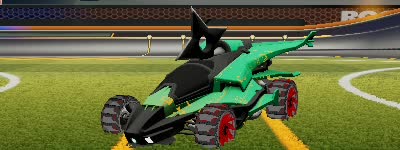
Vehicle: aftershock